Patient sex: M
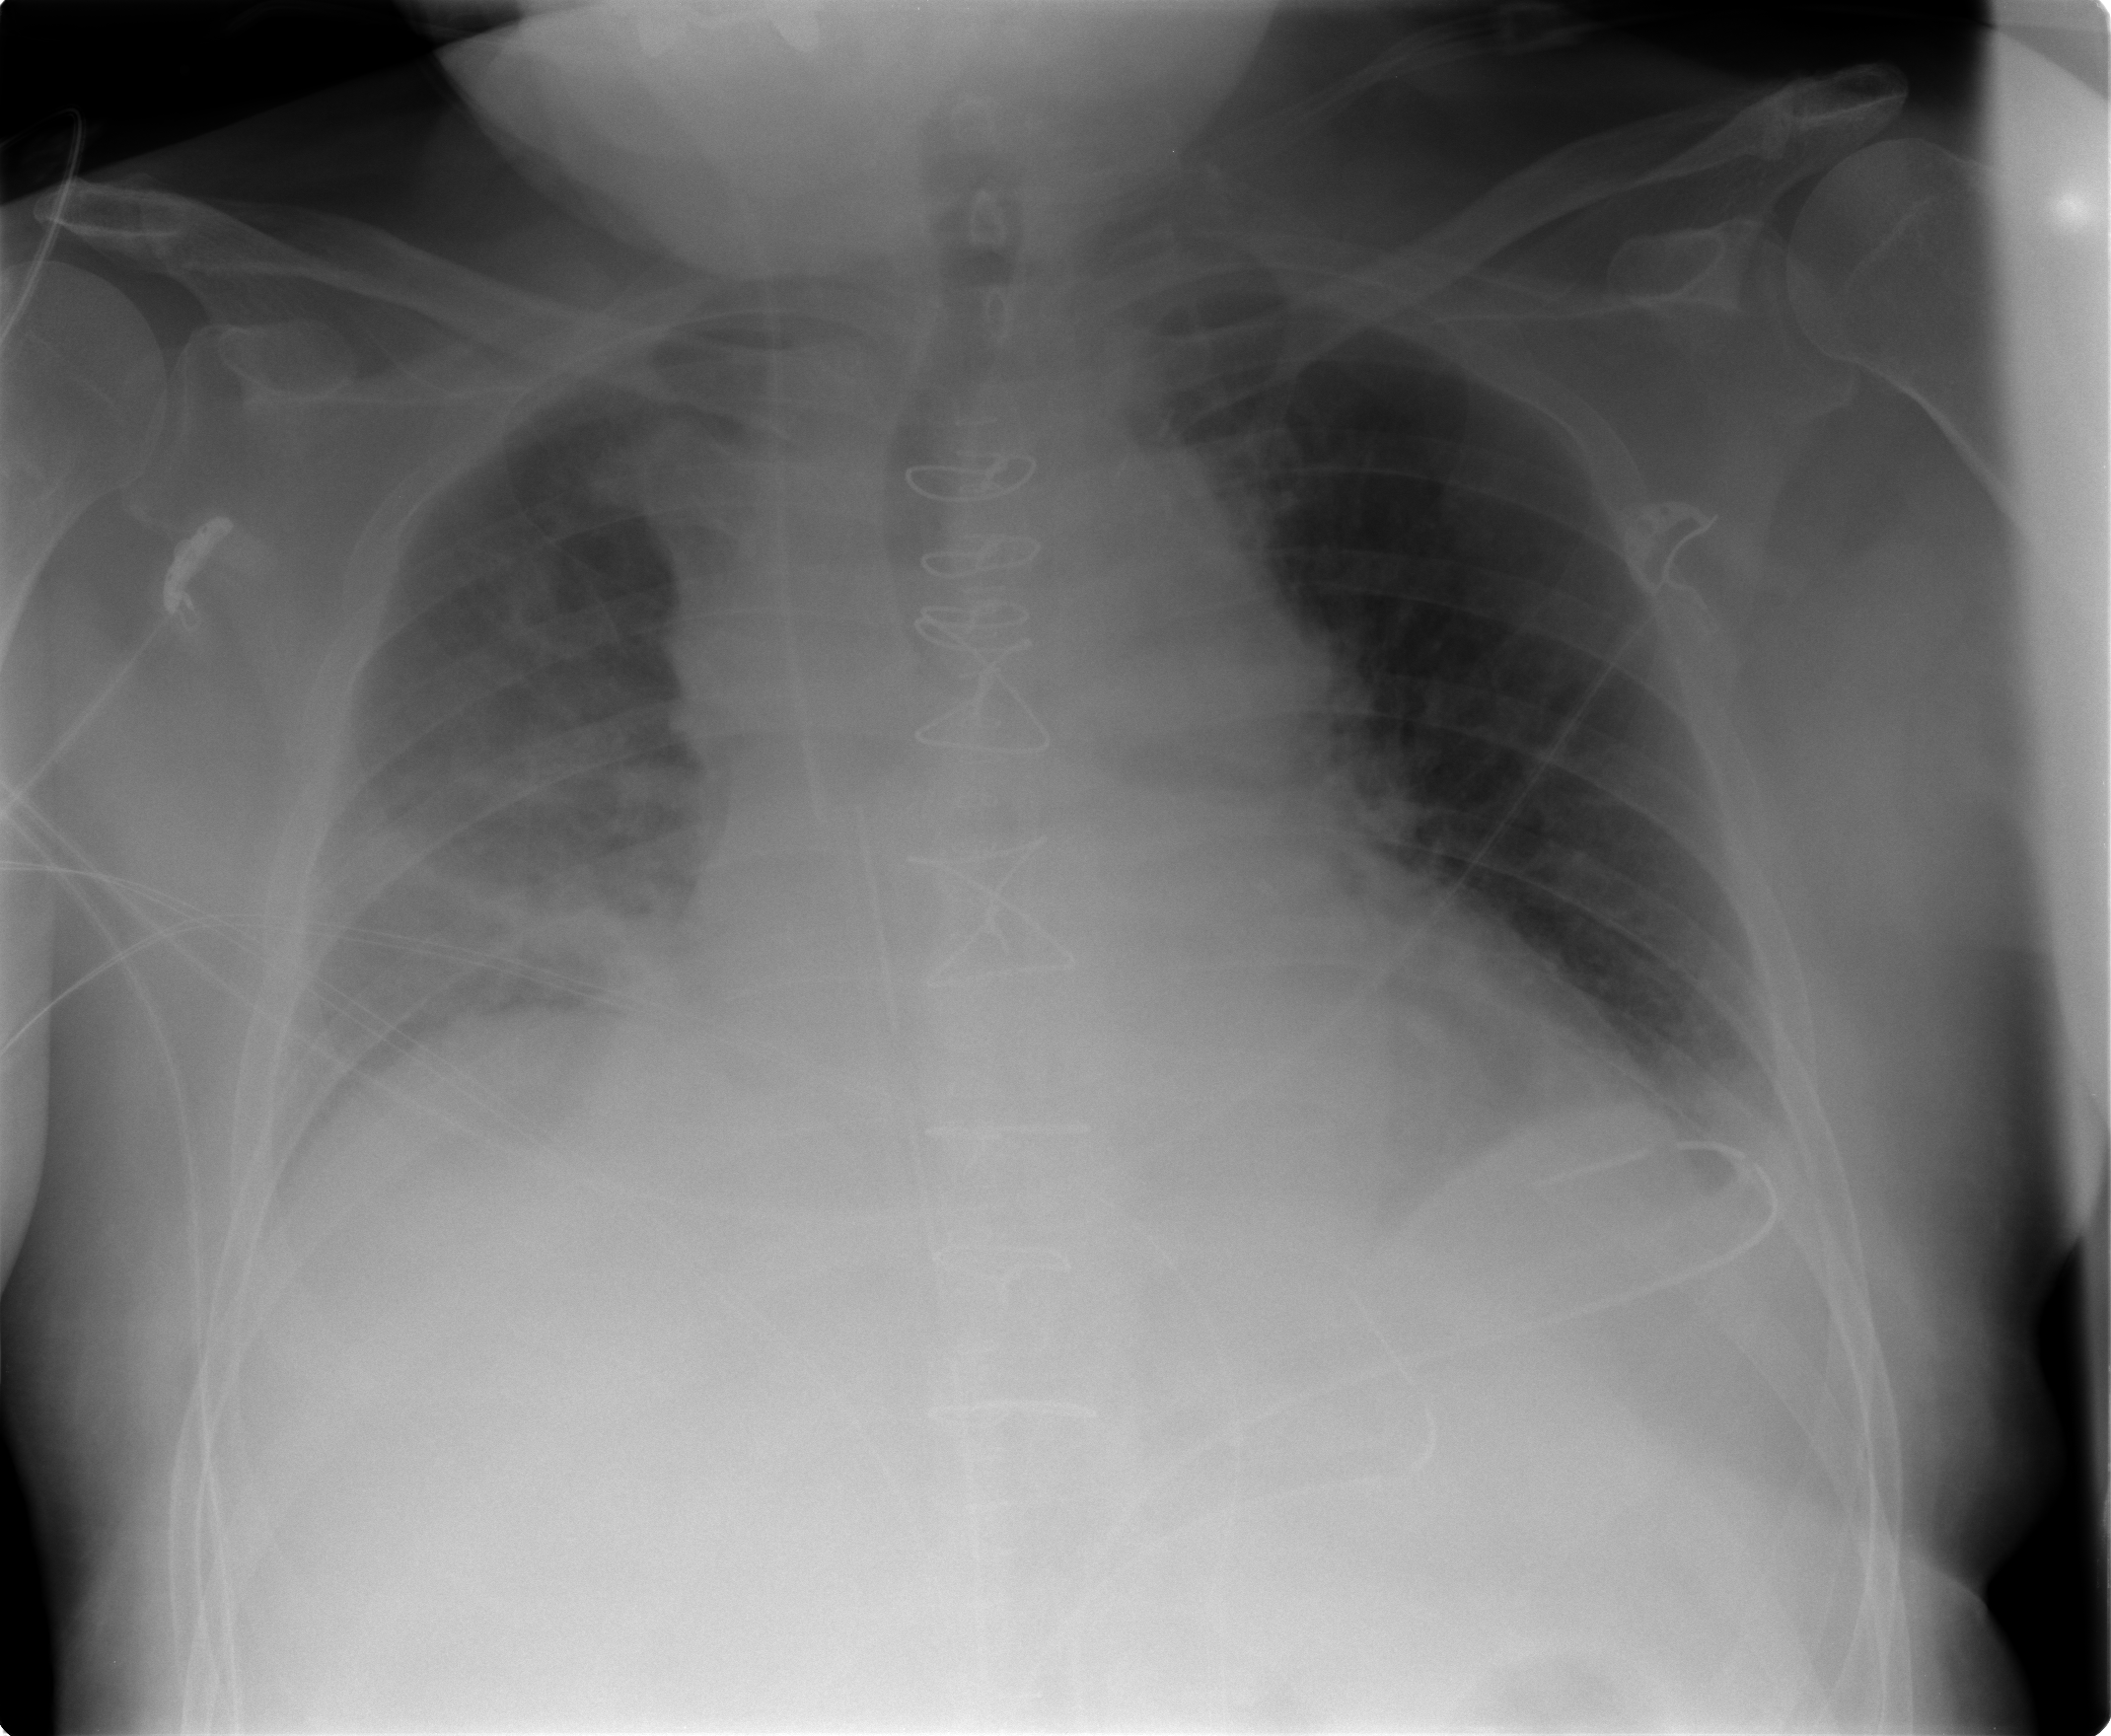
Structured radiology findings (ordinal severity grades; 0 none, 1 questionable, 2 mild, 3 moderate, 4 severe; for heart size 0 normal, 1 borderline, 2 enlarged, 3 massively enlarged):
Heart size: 2
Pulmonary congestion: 0
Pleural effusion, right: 2
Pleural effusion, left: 1
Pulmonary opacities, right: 1
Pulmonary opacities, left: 0
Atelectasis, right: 2
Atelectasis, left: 2